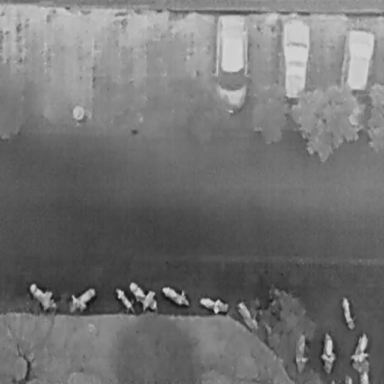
There are 13 Bicycles in the infrared image.